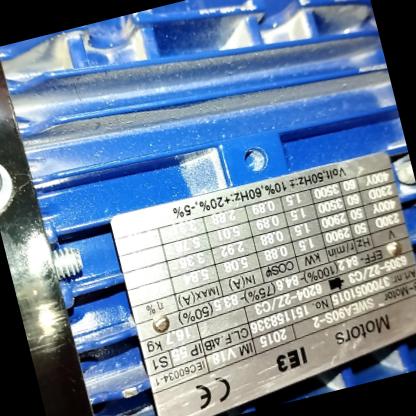
Klasa: tabliczka-znamionowa